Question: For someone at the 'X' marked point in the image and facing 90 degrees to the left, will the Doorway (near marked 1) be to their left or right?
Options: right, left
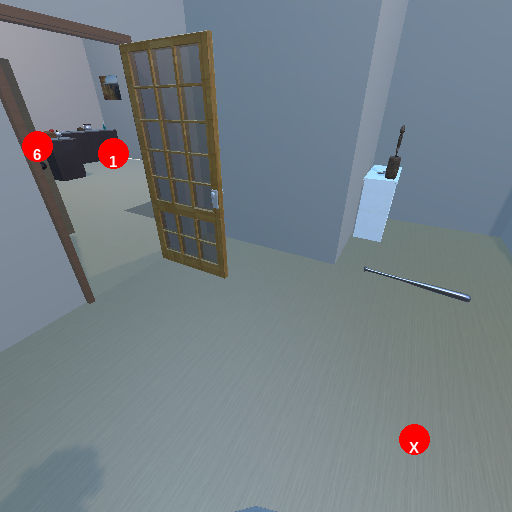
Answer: right